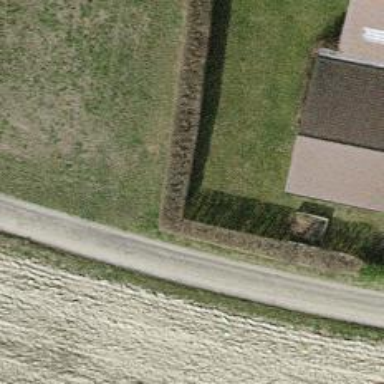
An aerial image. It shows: Hedge acting as barrier.